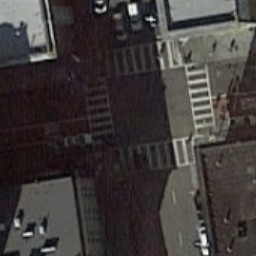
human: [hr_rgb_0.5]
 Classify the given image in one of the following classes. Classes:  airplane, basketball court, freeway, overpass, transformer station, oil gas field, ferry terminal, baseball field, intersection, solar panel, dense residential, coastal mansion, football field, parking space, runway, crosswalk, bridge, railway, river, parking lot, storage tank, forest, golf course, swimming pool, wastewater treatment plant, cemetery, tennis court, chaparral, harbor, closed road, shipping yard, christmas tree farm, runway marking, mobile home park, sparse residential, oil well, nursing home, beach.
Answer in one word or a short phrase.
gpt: crosswalk